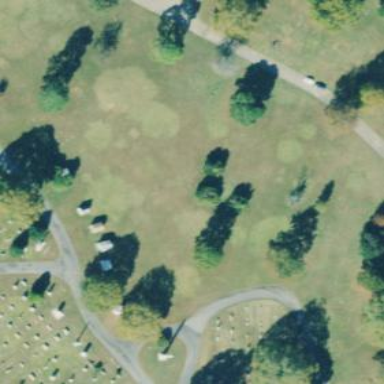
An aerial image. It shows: Sector in the cemetery.